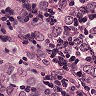
Metastatic tissue present: yes